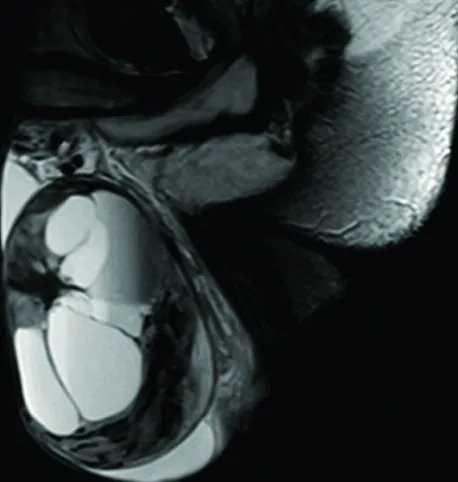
Sagittal T2- weighted MRI of the scrotum shows large intratesticular multilocular complex cystic lesion. Some of the cysts showed fluid fluid levels. The remaining testicular tissue appears of heterogeneous hyperintense signal with mild surrounding hydrocele.
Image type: radiology (mri)